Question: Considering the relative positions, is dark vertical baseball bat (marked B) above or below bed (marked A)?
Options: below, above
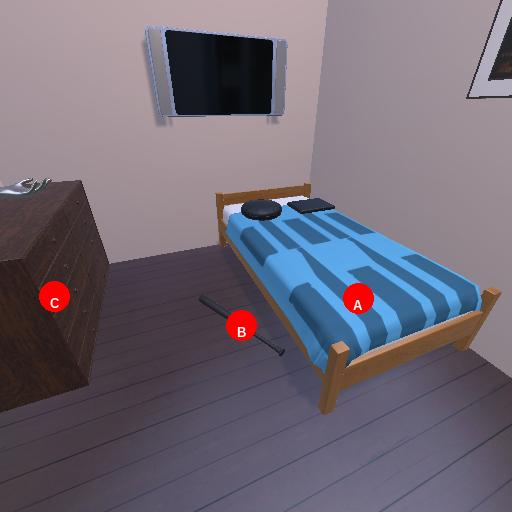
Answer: below